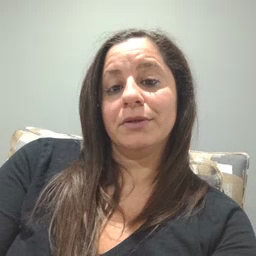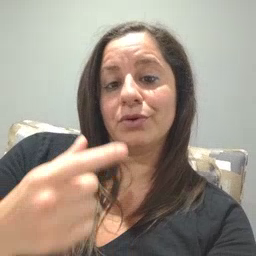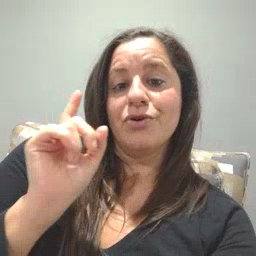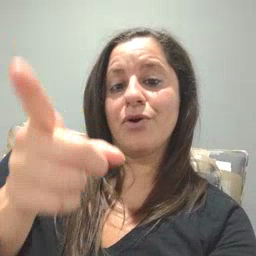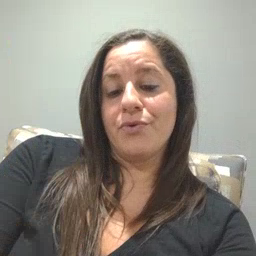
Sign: go